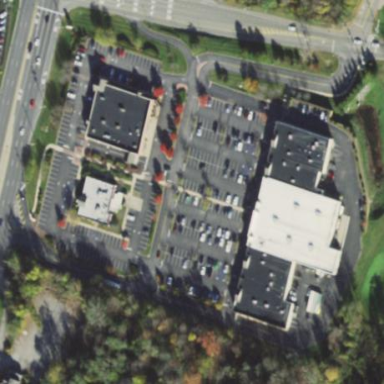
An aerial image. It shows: Retail area.